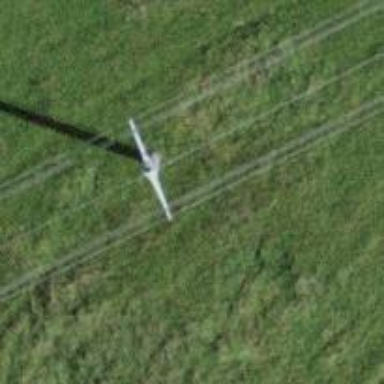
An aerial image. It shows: Concrete power pole.